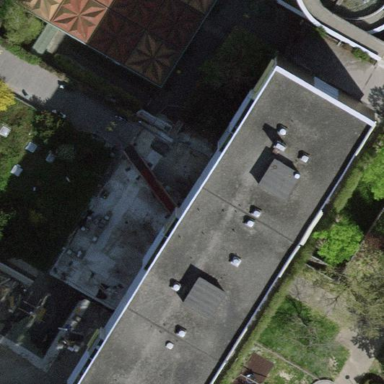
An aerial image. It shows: View of roof of building.